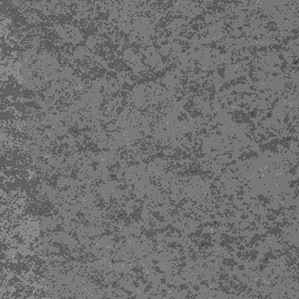
Label: frost